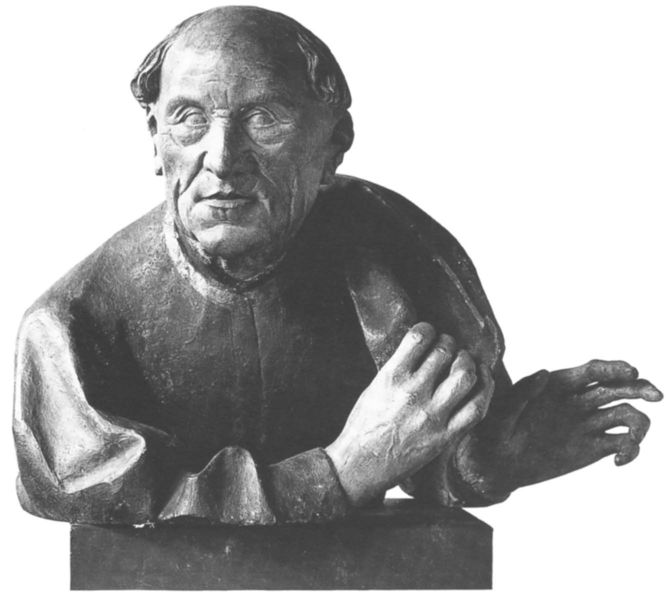
Titel: Büste eines sich auf den Ellbogen stützenden Mannes
Künstler: Nikolaus von Hagenau
Institution: Straßburg, Musée de l’Oeuvre Notre-Dame
Schlagwörter: hand, kopf, mann, weiß, bewegung, finger, geste, grau, haar, holz, mund, nase, schwarz, blick, alt, hemd, arm, augen, falten, gesicht, kragen, mensch, sockel, stein, ärmel, hände, haare, frontal, kinn, locken, ohren, rechts, skulptur, statue, wangen, büste, glatze, faltenwurf, plastik, oberkörper, foto, fotografie, photographie, hager, groß, schwarzweiss, augenringe, haarkranz, halbglatze, photo, schläfe, mönch, knorrig, tonsur, ände, auffordernd, augenb